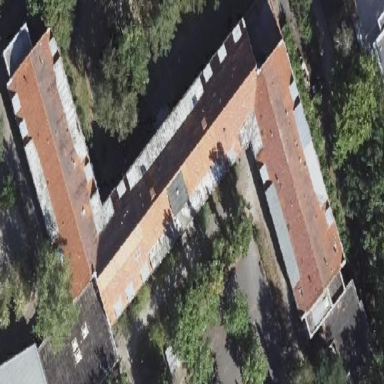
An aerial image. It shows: School building.